Chest X-ray:
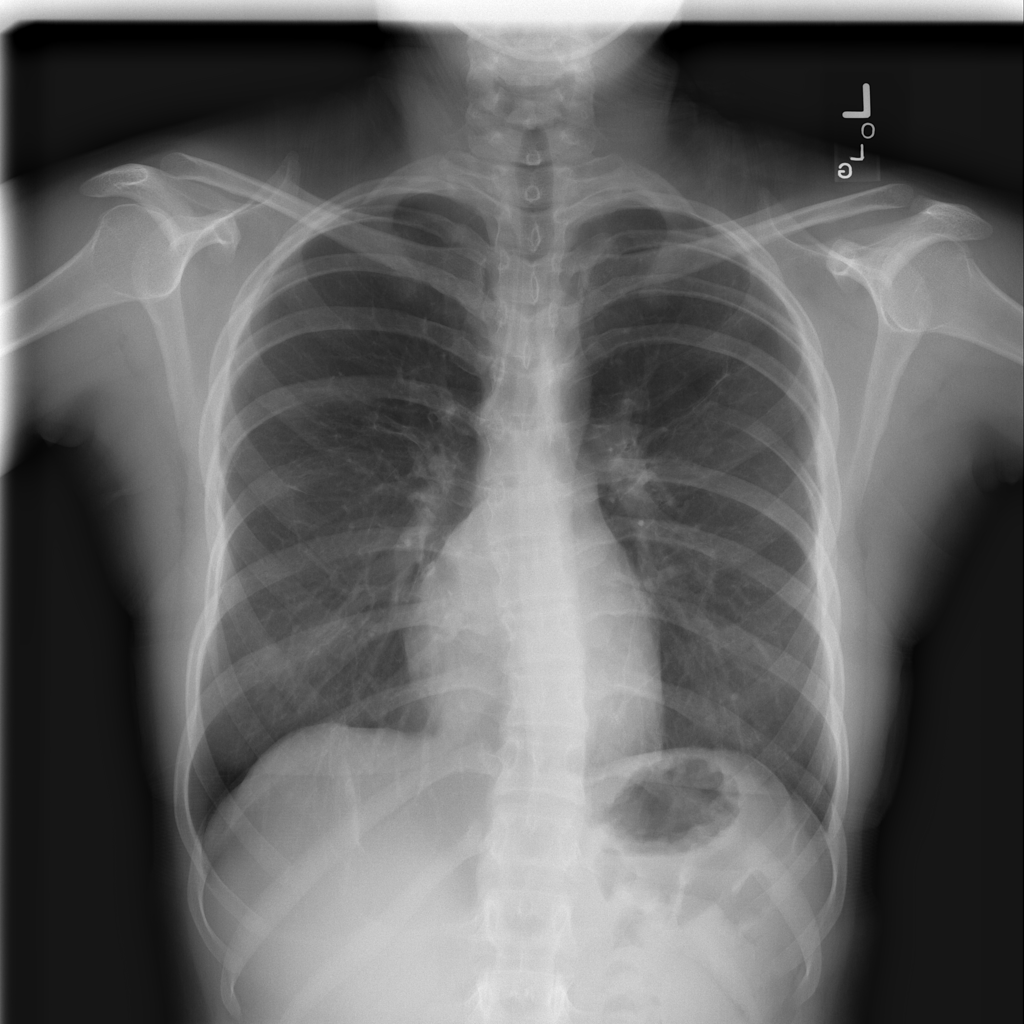
Findings: Fracture
No abnormal finding: no